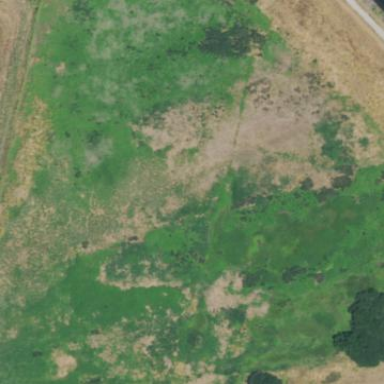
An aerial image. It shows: Vacant or disturbed land covered with scrub vegetation.